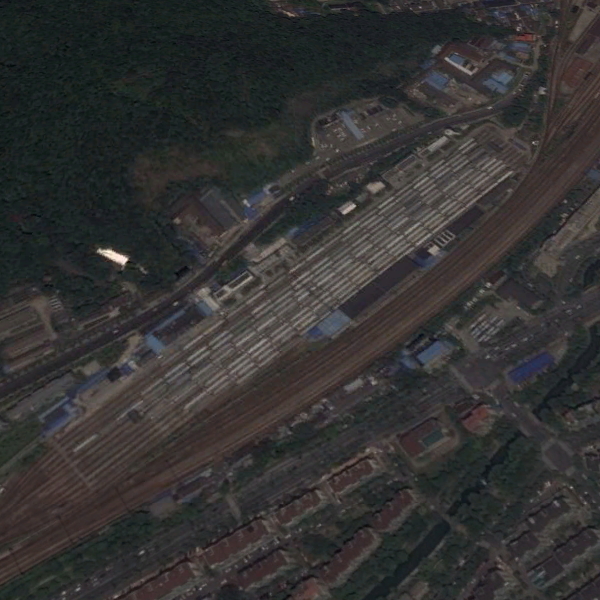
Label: RailwayStation